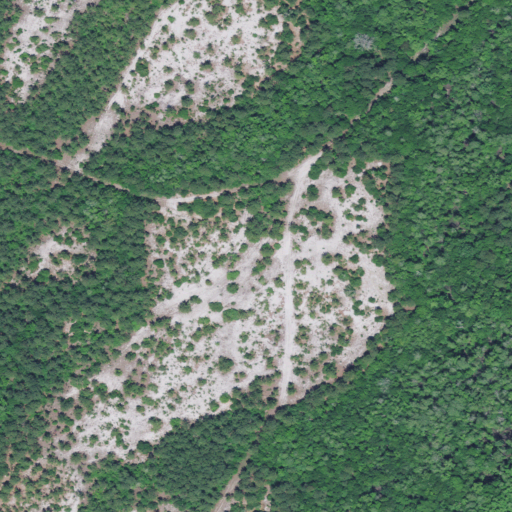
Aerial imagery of mountain in South Carolina named Half Moon Sand Hills containing woody wetlands, cultivated crops, open water, shrub, and herbaceous wetlands